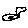
Label: bird